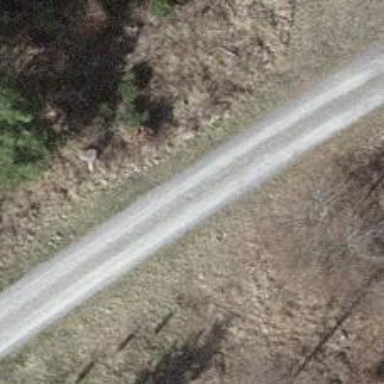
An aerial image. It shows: Unpaved track with grade2 tracktype.